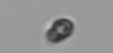
Label: Heterocapsa_rotundata